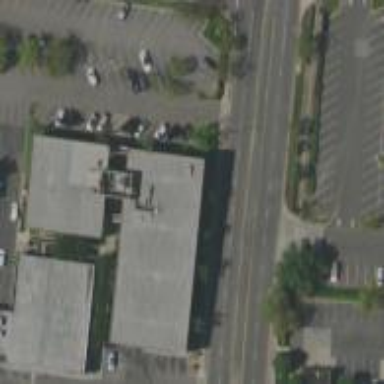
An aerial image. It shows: Commercial building.